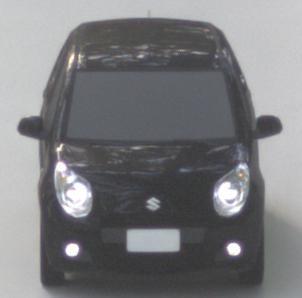
Make: Suzuki
Model: Alto 1.0
Detailed model: Alto (V)
Model produced from: 2011/02
Model produced until: 2011/03
Doors: 5
Color: black
Road condition: wet road
Daytime: morning or afternoon
Contrast: low contrast